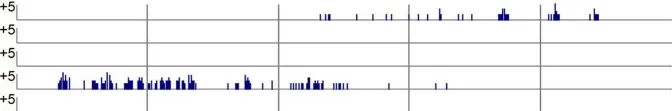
Illustration of PSG report showed that in the first half of the monitoring, the girl did not enter deep sleep, experienced frequent episodes of obstructive hypopnea, and had frequent drops in oxygen saturation accompanied by significant heart rate variability. In the second half of the monitoring with an oropharyngeal airway, the girl could enter deep sleep, significantly reducing obstructive hypopnea. However, central sleep apnea events were observed.
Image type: chart (chart)